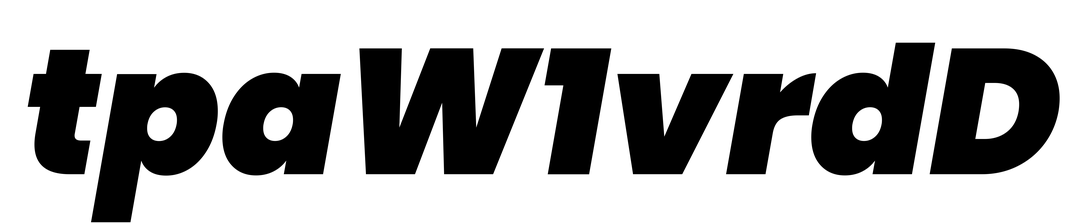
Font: Poppins-BlackItalic